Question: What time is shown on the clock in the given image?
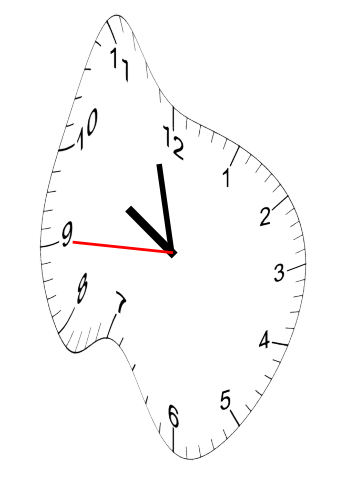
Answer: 09:57:45